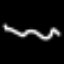
Label: squiggle